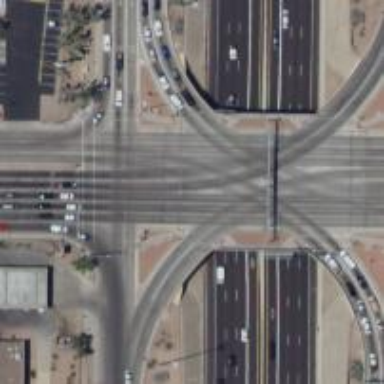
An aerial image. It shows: Secondary link road crossing over bridge.